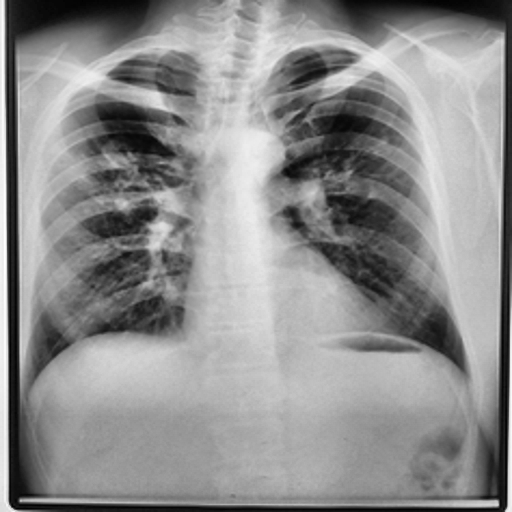
Finding: TUBERCULOSIS